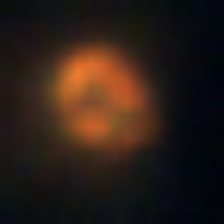
Taxon: NanoPlankton
Group: Other